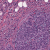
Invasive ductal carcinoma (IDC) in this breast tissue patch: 0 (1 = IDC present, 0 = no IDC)